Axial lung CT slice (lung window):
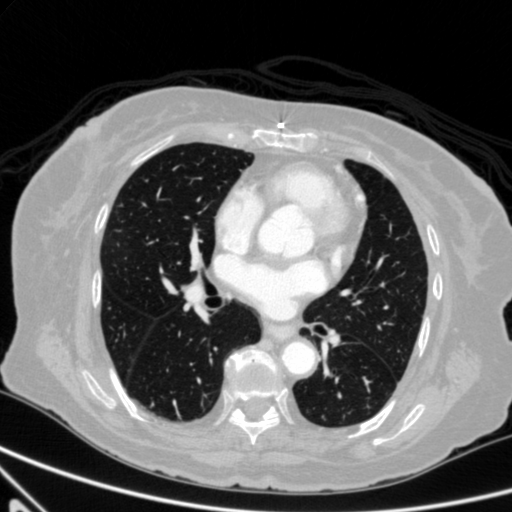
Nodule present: no